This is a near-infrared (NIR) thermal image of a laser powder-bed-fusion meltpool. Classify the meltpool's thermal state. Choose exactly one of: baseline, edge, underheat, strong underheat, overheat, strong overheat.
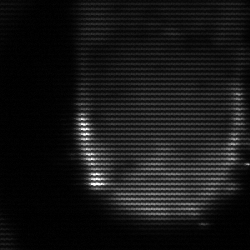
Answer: baseline